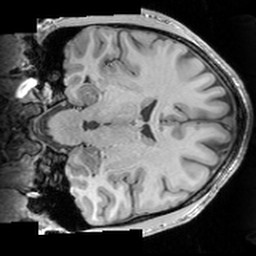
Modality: T1w
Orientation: coronal
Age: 24
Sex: male
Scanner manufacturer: siemens
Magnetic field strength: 3 T
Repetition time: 1.63 s
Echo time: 0.00311 s